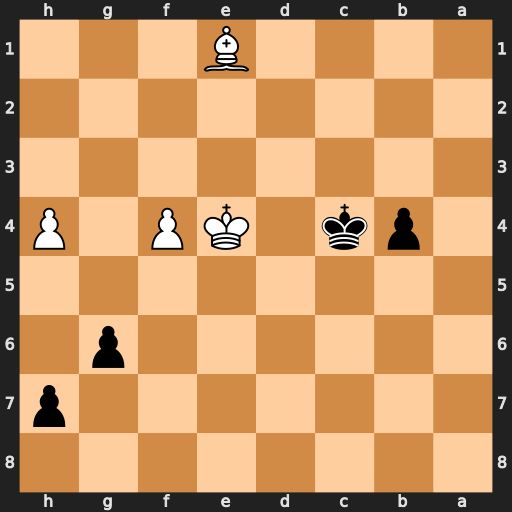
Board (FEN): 8/7p/6p1/8/1pk1KP1P/8/8/4B3
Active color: b
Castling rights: -
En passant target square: -
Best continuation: b3 Bf2 b2